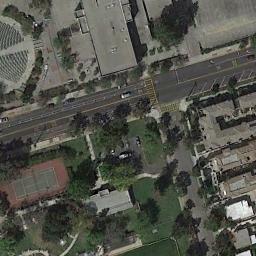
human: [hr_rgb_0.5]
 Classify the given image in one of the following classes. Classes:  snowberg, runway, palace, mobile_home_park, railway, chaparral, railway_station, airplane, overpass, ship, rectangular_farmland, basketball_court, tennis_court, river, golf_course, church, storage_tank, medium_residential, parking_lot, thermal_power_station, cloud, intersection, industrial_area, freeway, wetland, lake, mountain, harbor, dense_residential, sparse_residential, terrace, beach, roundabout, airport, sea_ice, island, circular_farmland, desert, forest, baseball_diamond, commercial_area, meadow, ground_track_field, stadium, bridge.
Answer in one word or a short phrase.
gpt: tennis_court